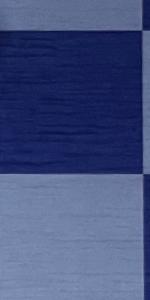
Label: Empty